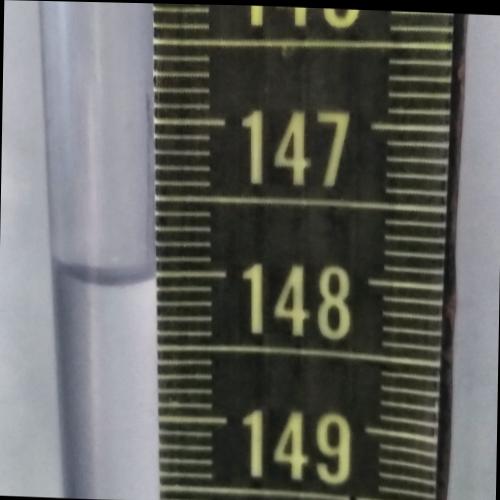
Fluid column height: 148.0 cm